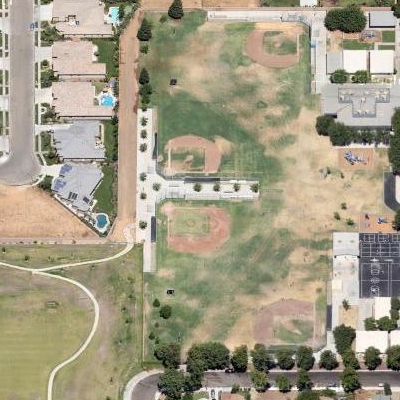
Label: aGrass